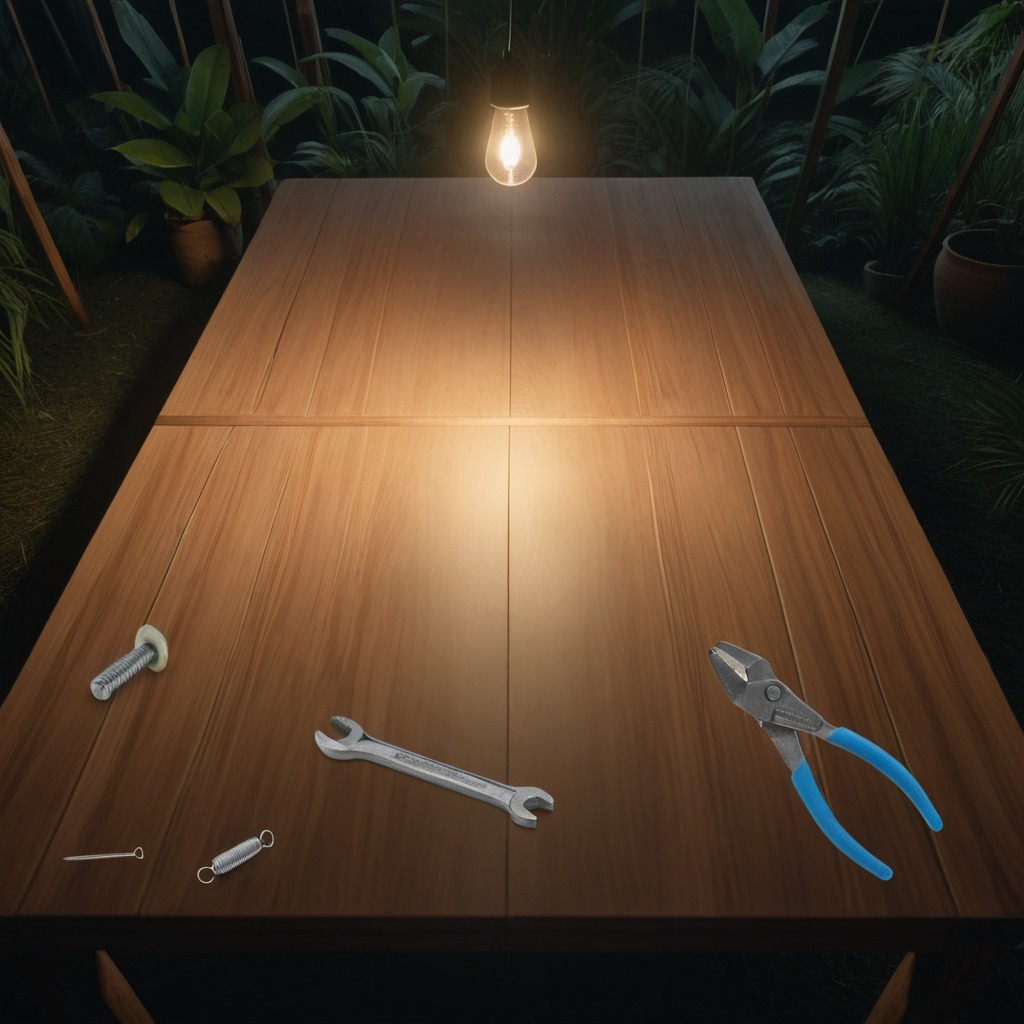
A metal machine screw, an iron nail, a pair of pliers, a coiled metal spring, and a wrench are lying on the wooden table.